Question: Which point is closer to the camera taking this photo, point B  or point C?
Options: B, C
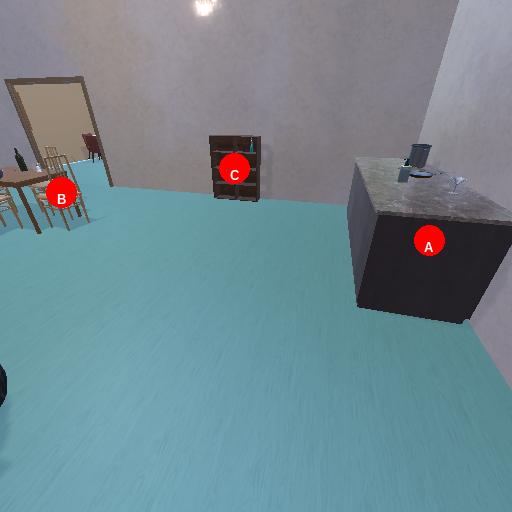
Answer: B